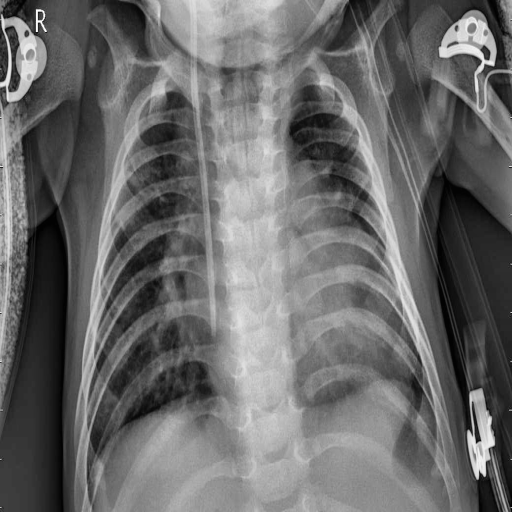
Finding: PNEUMONIA